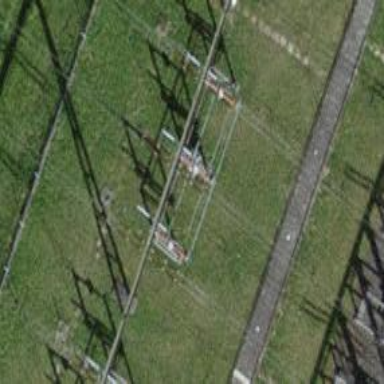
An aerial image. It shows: Insulator used in power systems.